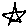
Label: star